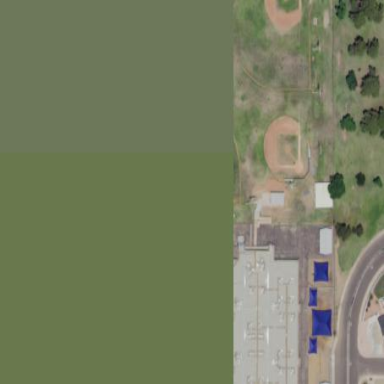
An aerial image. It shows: Baseball pitch enclosed by fence.